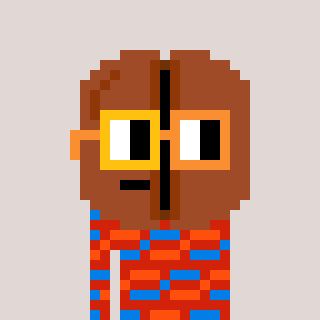
a pixel art character with square yellow and orange glasses, a coffeebean-shaped head and a red-colored body on a warm background